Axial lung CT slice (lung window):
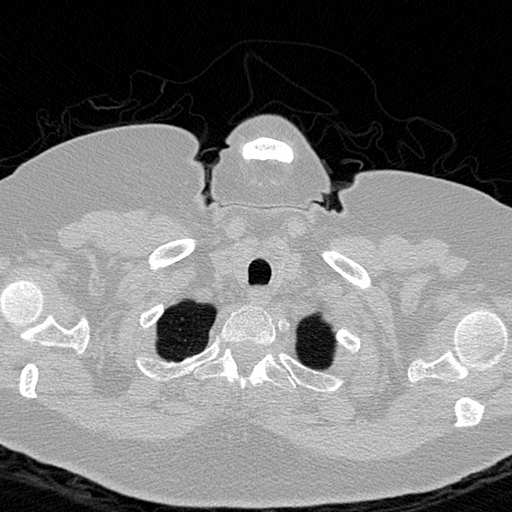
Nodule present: no